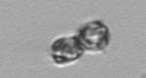
Label: Thalassiosira